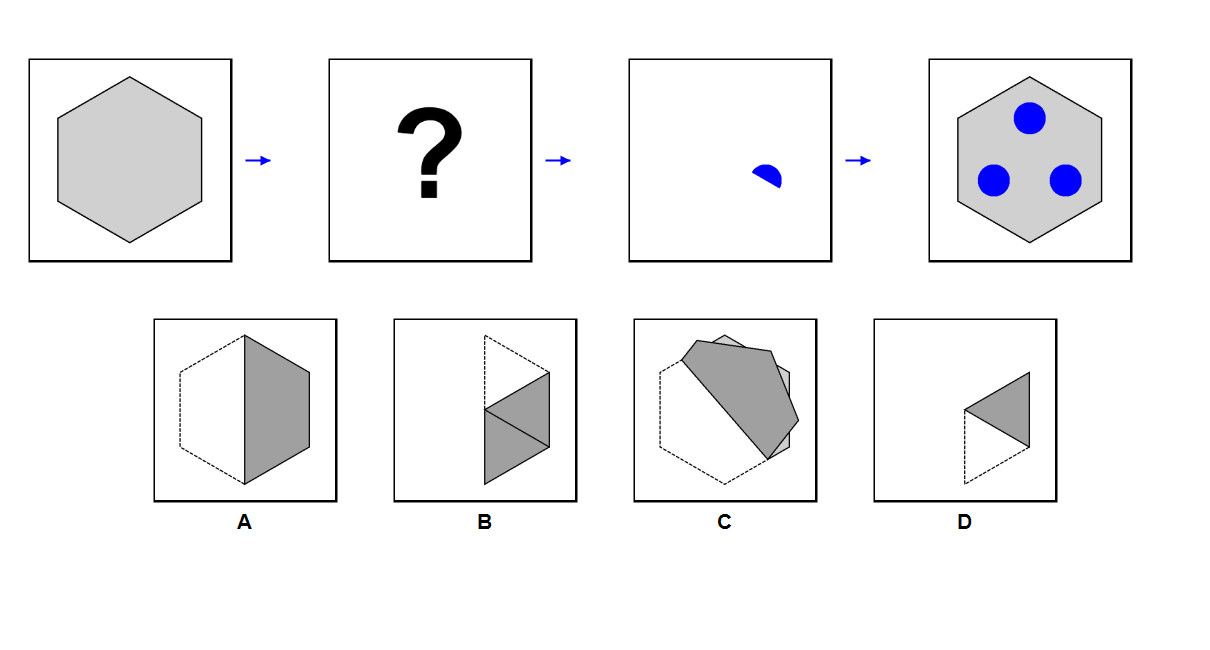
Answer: C